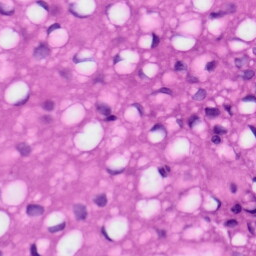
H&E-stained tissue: Tonsil